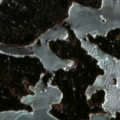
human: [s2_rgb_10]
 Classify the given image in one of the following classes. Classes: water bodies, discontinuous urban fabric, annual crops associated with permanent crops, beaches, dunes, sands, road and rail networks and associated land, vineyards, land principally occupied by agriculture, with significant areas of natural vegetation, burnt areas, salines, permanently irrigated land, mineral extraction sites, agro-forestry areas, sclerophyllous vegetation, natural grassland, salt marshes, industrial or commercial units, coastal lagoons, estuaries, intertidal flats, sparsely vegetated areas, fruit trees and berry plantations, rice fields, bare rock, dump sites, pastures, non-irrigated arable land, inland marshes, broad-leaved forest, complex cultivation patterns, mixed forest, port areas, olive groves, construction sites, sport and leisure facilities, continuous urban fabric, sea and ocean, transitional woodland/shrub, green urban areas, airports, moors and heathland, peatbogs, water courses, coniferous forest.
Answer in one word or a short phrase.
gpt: coniferous forest, sea and ocean